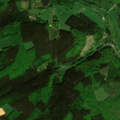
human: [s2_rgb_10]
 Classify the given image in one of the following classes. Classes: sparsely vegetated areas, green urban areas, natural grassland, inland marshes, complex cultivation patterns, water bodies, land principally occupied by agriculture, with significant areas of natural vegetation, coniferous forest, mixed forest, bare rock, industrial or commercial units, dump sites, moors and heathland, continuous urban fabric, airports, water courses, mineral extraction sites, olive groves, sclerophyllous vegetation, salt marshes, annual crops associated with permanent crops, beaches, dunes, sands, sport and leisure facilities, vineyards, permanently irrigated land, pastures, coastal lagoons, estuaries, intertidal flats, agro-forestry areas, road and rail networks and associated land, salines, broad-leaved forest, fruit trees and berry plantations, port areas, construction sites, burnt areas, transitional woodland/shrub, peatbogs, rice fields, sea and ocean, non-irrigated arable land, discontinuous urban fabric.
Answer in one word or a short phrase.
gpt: complex cultivation patterns, land principally occupied by agriculture, with significant areas of natural vegetation, broad-leaved forest, coniferous forest